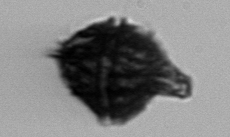
Label: Gonyaulax